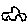
Label: car